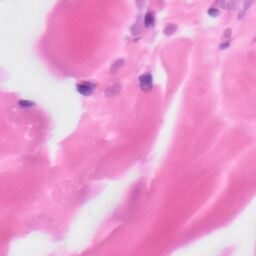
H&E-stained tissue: Skin